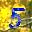
Label: 5